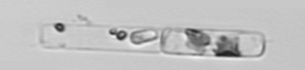
Label: Guinardia_delicatula_TAG_internal_parasite